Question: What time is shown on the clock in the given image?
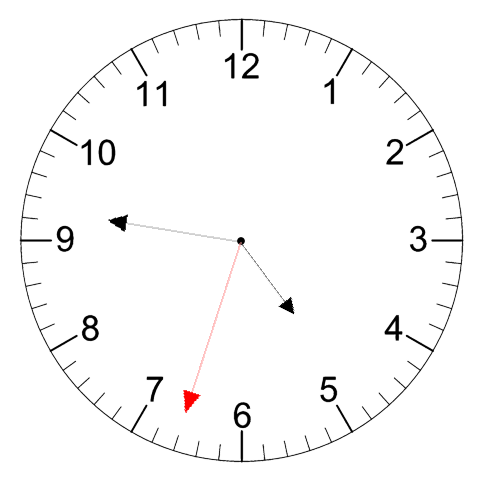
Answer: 04:46:33